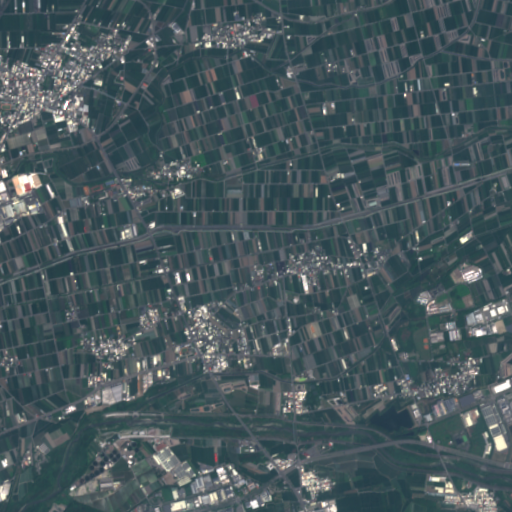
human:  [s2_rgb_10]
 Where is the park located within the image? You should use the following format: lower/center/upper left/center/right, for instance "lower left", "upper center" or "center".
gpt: The park is located in the lower right of the image.
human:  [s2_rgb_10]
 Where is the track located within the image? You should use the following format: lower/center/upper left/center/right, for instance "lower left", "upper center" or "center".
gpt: The track is located in the lower center of the image.
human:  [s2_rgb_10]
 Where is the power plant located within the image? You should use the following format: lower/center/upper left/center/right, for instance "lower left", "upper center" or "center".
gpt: There is no power plant in the image.